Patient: sex M, age 35
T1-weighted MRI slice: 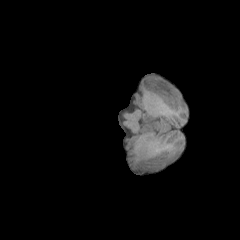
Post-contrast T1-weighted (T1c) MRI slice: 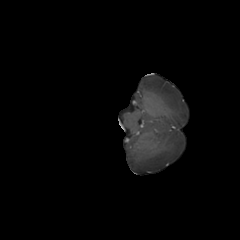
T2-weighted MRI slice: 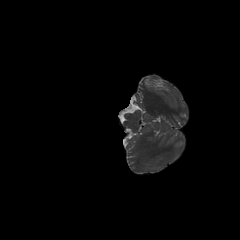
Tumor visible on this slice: no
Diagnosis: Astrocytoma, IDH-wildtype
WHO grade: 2